Aerial crown-view tile of a tropical tree (Barro Colorado Island, Panama), acquired 20240813:
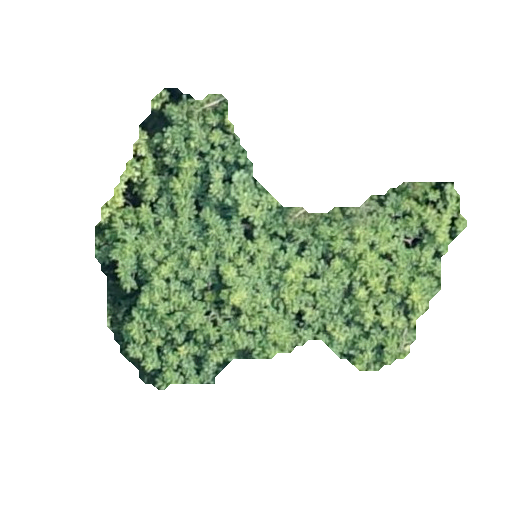
Species: Spondias mombin
GBIF accepted scientific name: Spondias mombin
Crown area: 99.426 m²